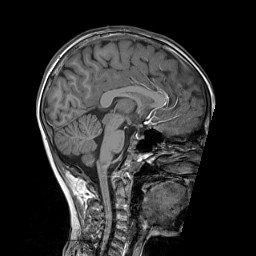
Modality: T1w
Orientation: sagittal
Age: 9
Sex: male
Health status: ill